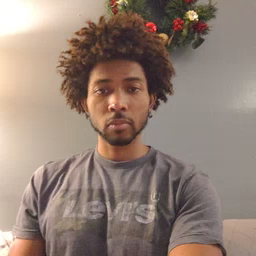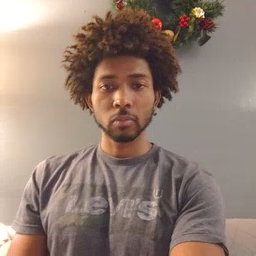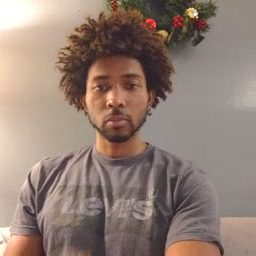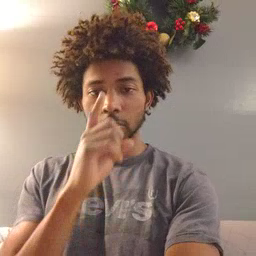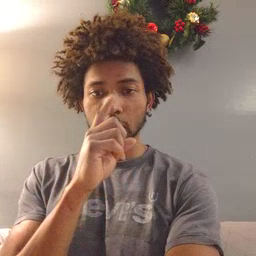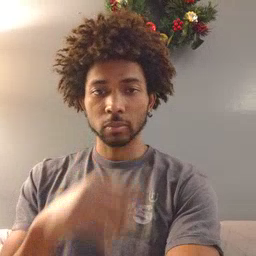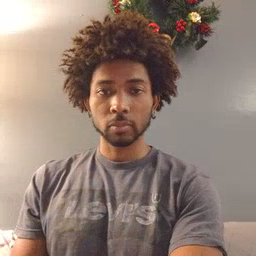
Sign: mouse